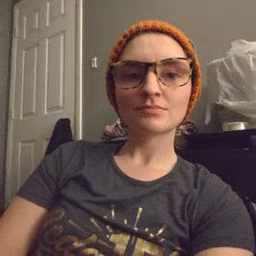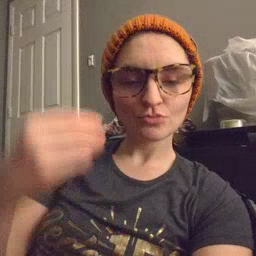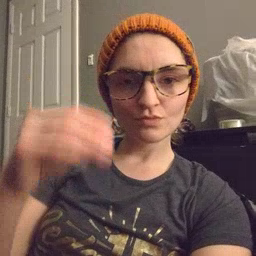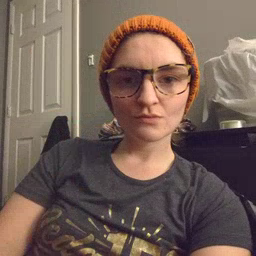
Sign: store